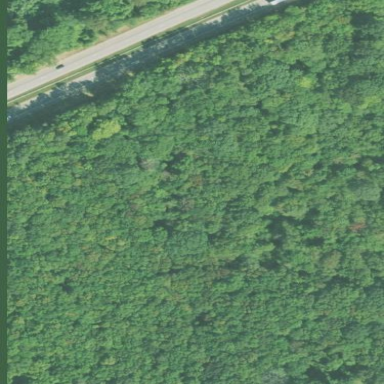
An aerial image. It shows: Nature reserve surrounded by woodland.